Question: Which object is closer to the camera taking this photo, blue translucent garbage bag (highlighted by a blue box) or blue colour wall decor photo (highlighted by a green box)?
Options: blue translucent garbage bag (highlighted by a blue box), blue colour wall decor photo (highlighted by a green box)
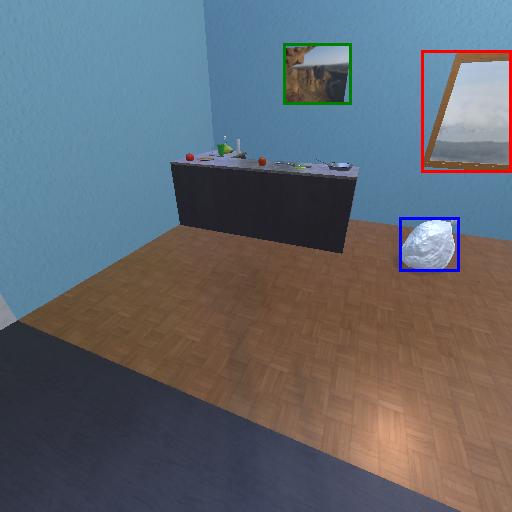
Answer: blue translucent garbage bag (highlighted by a blue box)